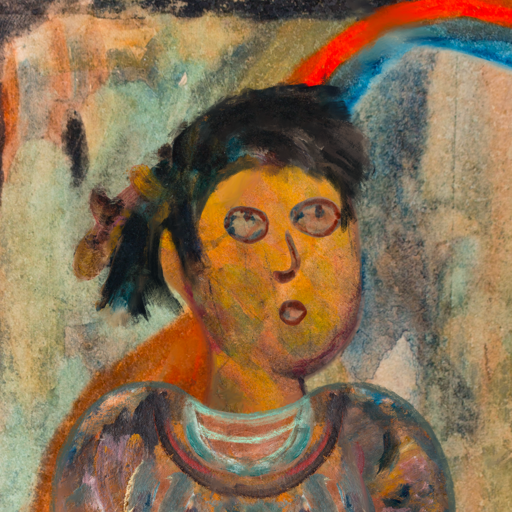
Background: Childish, Head And Neck Side: Gypsy_Mother, Face Side: Orphan, Bust: Boggyland, Hair Side: Pipe, Head Accessory: Blank, Second Necklace: Blank, Necklace: Blank, Baby: Blank